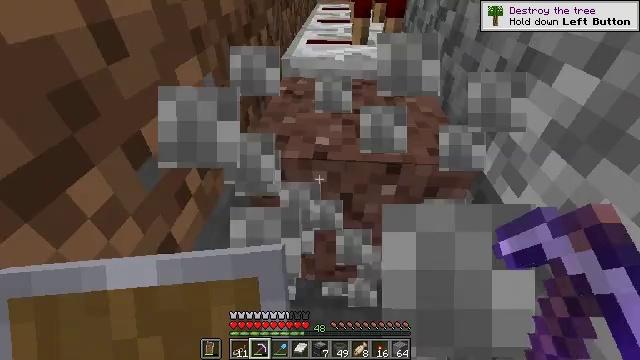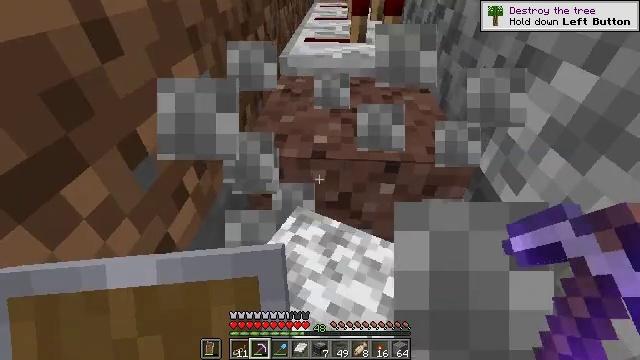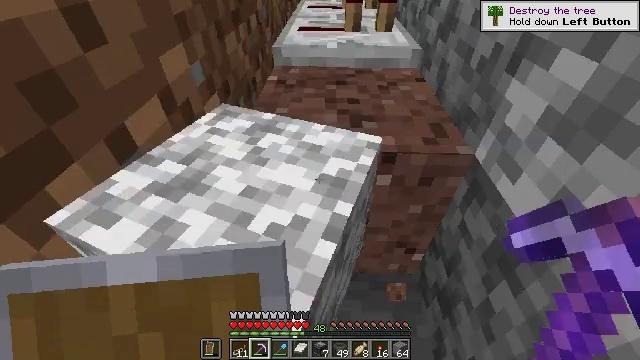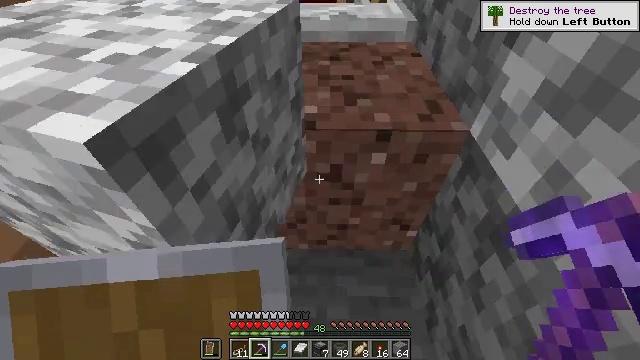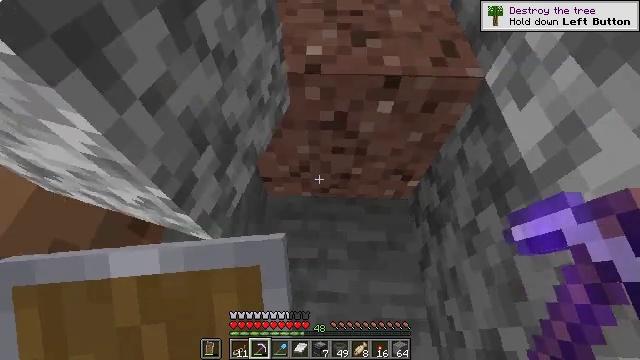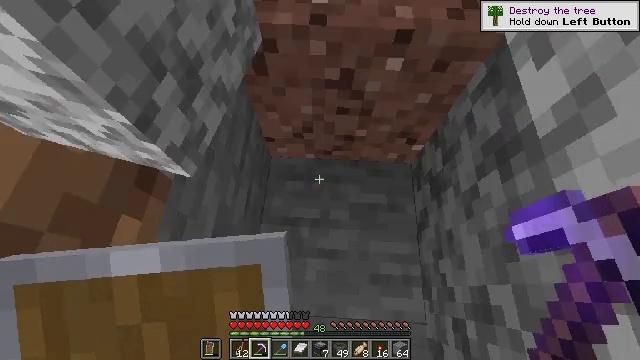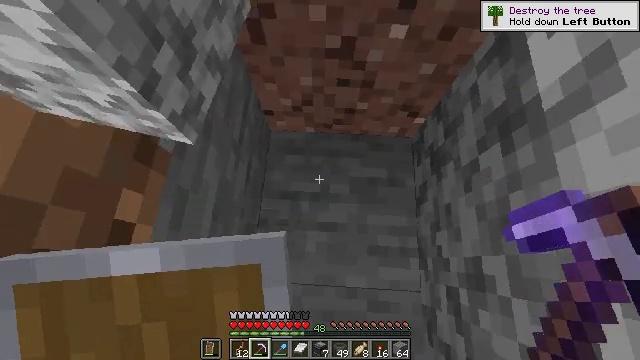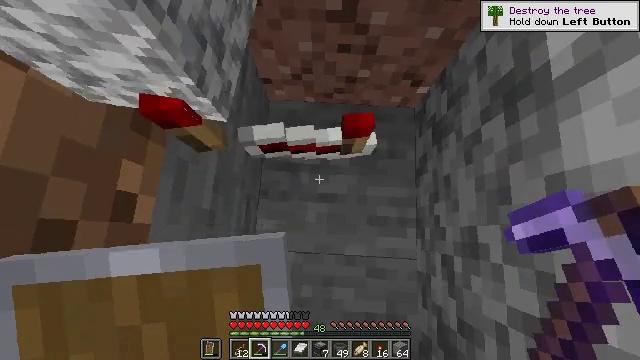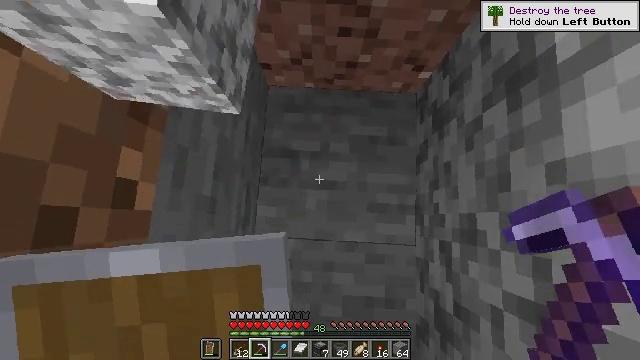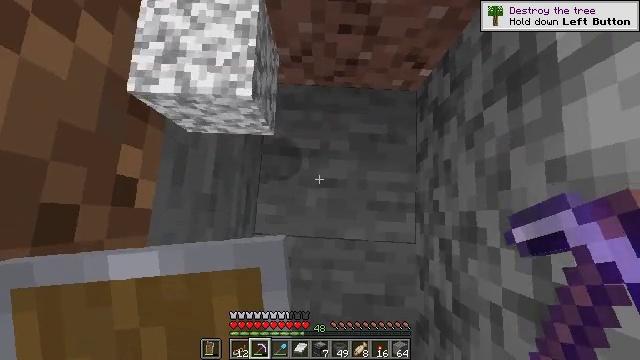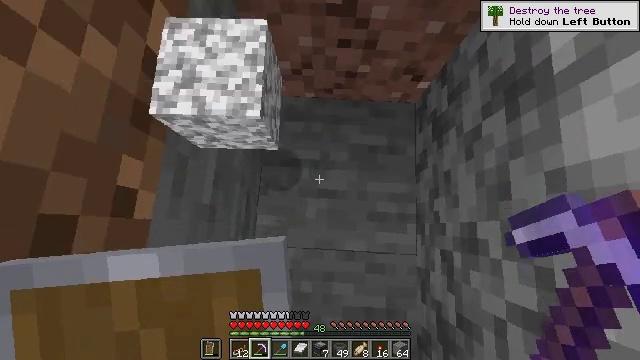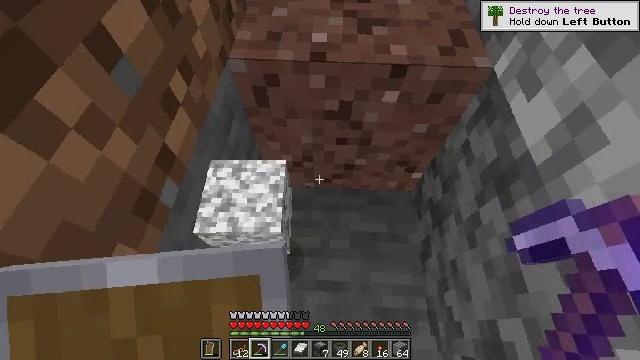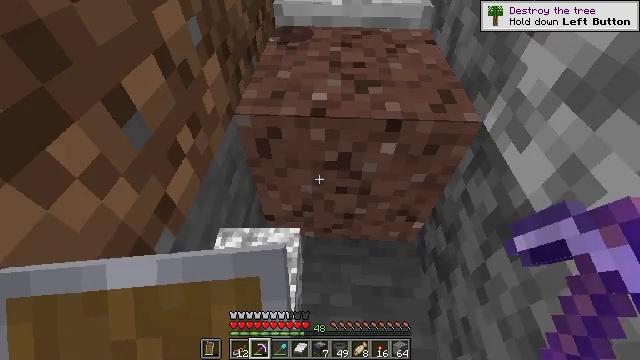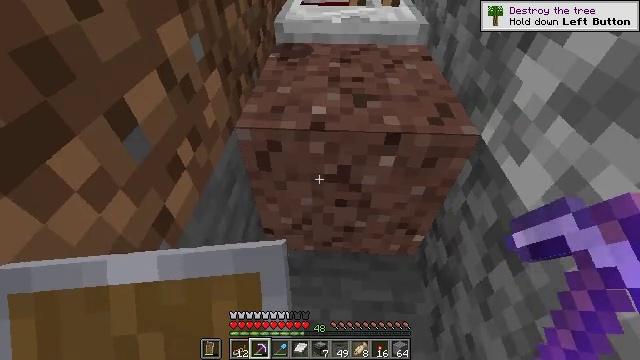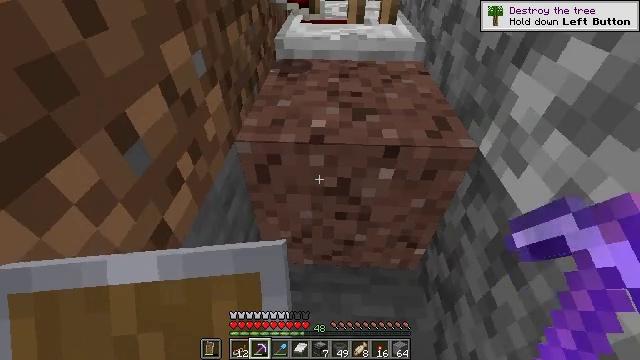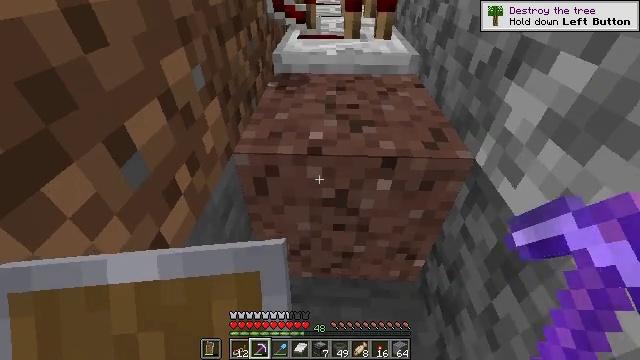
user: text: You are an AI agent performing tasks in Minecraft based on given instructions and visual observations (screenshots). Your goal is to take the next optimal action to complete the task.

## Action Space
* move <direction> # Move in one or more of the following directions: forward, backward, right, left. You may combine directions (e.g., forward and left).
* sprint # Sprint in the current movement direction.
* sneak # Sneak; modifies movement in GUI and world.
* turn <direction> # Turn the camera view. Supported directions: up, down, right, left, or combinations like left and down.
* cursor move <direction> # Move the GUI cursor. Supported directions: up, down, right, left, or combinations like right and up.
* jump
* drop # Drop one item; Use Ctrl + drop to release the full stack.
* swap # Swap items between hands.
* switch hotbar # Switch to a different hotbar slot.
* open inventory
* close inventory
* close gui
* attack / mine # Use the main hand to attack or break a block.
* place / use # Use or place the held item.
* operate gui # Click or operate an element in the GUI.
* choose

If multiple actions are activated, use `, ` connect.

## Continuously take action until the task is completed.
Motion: motion action
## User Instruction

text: Mine the repeater.
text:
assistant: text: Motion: no_op
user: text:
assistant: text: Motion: turn right and down
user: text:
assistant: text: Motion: turn right and down
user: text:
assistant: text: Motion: turn left and down
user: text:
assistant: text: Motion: turn left and down
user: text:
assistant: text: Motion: turn down
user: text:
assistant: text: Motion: turn down
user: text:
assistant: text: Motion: turn down
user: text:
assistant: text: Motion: no_op
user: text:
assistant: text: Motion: turn up
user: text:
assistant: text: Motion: turn up
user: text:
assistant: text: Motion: turn up
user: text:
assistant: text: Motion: turn up
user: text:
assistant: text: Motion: turn up
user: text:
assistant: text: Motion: turn up
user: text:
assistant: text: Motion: turn up
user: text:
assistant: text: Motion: turn up
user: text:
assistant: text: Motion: turn up
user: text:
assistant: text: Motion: turn up
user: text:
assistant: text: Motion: turn right and up
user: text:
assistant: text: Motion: turn up
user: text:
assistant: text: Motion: turn up
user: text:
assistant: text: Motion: turn up
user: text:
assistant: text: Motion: turn up
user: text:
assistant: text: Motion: no_op
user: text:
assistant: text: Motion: move forward, attack / mine
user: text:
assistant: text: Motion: move forward, turn up, attack / mine
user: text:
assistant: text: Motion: move forward, attack / mine
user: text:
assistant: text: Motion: move forward, attack / mine
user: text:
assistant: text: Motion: move forward, attack / mine